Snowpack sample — Buffalo Mountain, Silverthorne, Colorado, USA (1/25/25, 10:11 AM MST)
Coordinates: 39.6222, -106.1139
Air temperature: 22 °F
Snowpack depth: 110 cm
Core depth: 30 cm
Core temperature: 42.8 °F
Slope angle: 12°, slope face: 102°
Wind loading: high
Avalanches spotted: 0
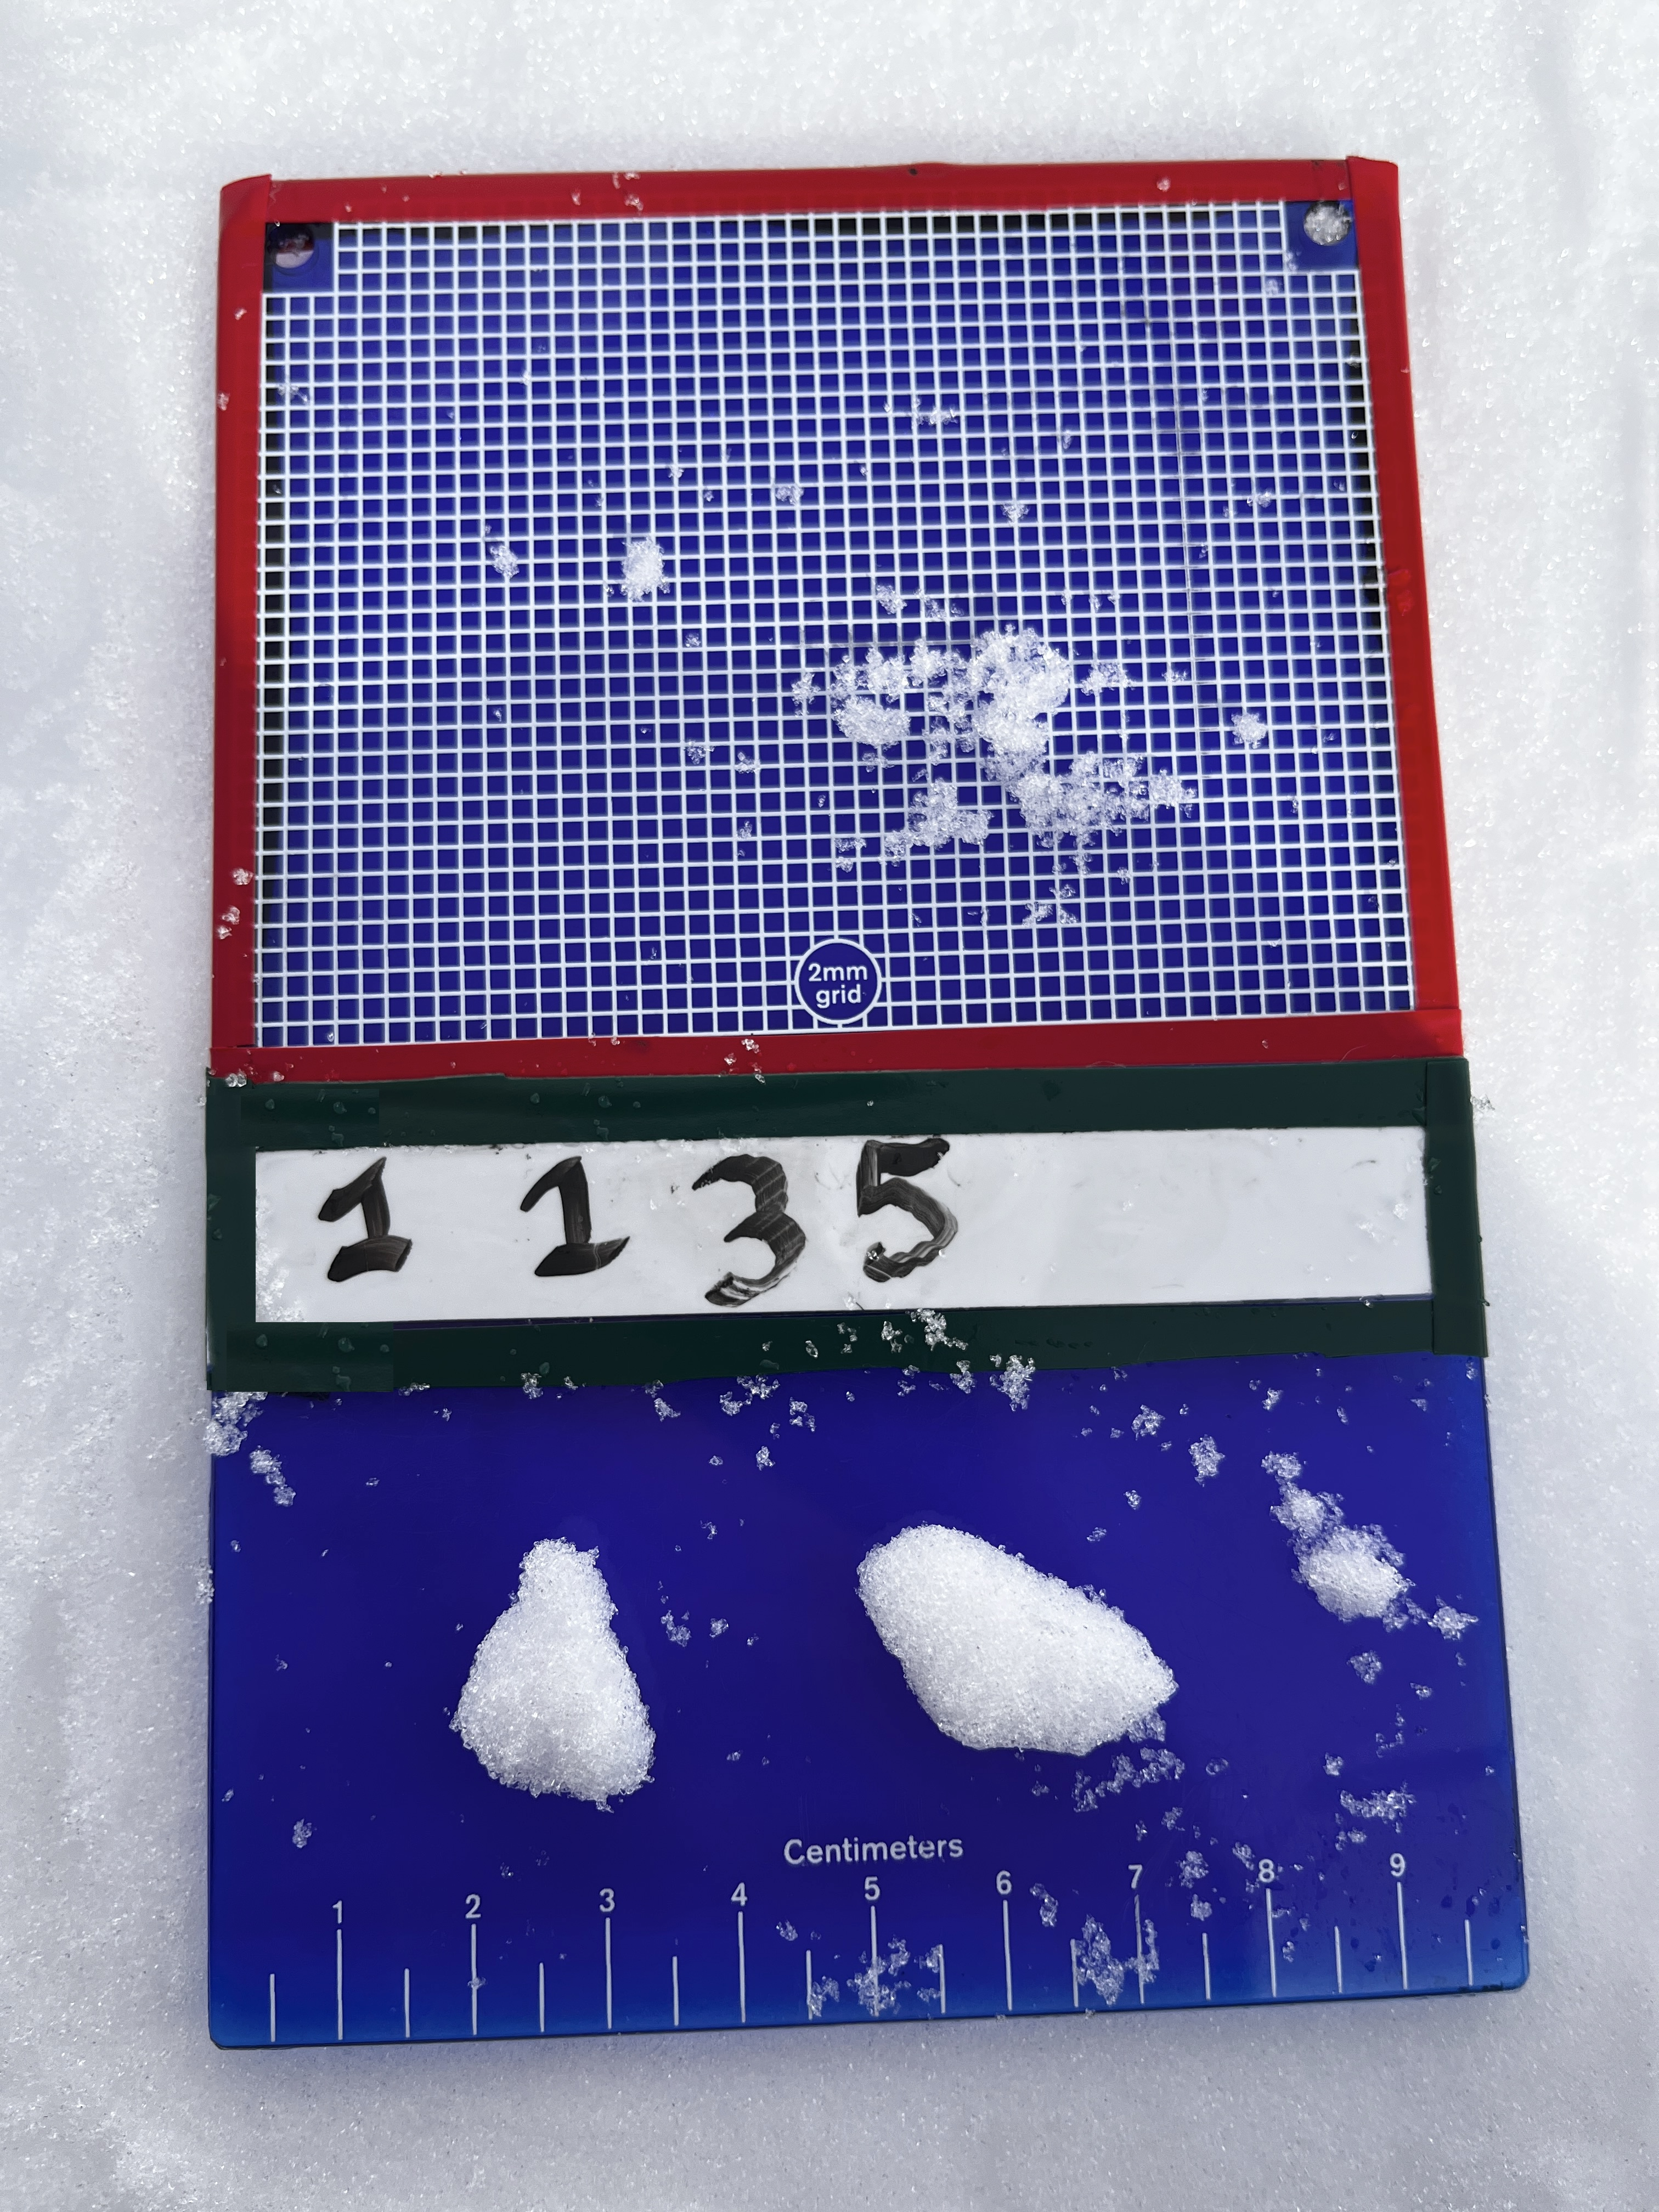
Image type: crystal_card
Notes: No avalanches nearby, collected on the outskirts of a fire break 15 meters from the treeline, on way to Buffalo and Red Mountain